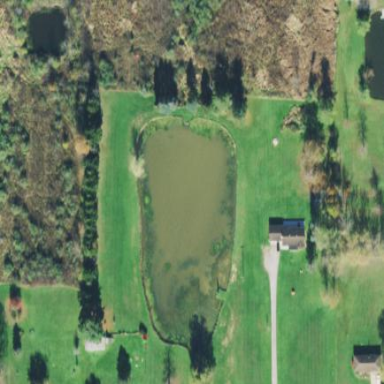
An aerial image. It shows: Pond with natural water.